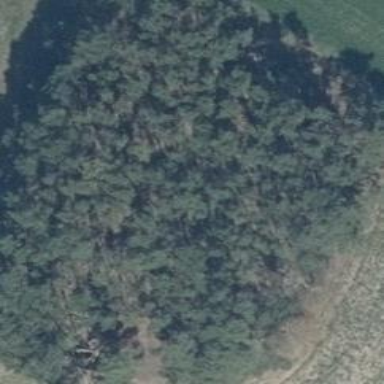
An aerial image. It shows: Evergreen needle-leaved forest.